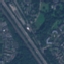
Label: Highway